Question: I am writing an application using PyQt and Qt StyleSheets, but had some issues with the <URL>.
I was able to reproduce the problem with this small hierarchy of objects (each with a BoxLayout):
1. MainWindow (sub-class of QWidget)
2. QWidget
3. 2x a QLabel
My stylesheet is very simple:
- - -
I would expect to see (from top to center of the app):
- - - -
However, this is not the case. It seems the inner labels are not positioned relative to the contents rect of the widget, but instead to the content rect of the outer window. The blue border of the labels (and their text) actually extends outside the red border of their parent widget.

The full code is here:
'''
import sys
from PyQt4 import QtGui
qss_string = """
QWidget#card {
border: 1px solid red;
margin: 50px;
}
QLabel {
border: 1px solid blue;
}
"""
class MainWindow(QtGui.QWidget):
def __init__(self, parent = None):
super(MainWindow, self).__init__(parent)
window_layout = QtGui.QHBoxLayout()
card = QtGui.QWidget(self)
widget_layout = QtGui.QVBoxLayout()
widget_layout.addWidget(QtGui.QLabel("a long testing text which should fit inside a box", card))
widget_layout.addWidget(QtGui.QLabel("a short text", card))
card.setLayout(widget_layout)
card.setObjectName("card")
window_layout.addWidget(card)
self.setLayout(window_layout)
self.setObjectName("window")
self.setStyleSheet(qss_string)
def main():
app = QtGui.QApplication(sys.argv)
main_window = MainWindow()
main_window.show()
return app.exec_()
if __name__ == "__main__":
sys.exit(main())
'''
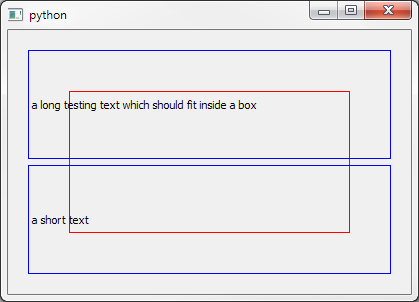
Answer: Two possible solutions that worked for me (in Pyqt5 however)
1. Use QFrame instead of QWidget as your container (card)
2. Name your labels lets say label1 and label2 and then add the following commands label1.setStyleSheet("QLabel{margin:50px;margin-bottom:0px;}")
label2.setStyleSheet("QLabel{margin:50px;margin-top:0px;}")
In my opinion the first one is better, the second is just a workaround